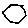
Label: hexagon